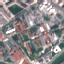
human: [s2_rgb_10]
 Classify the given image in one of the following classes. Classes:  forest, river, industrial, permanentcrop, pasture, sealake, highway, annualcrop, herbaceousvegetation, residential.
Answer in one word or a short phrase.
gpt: Industrial